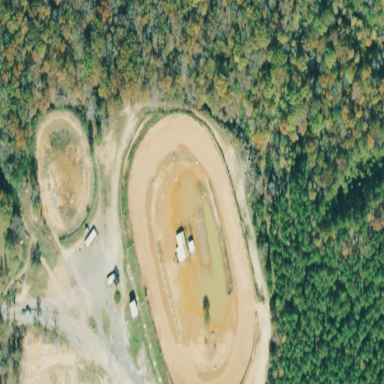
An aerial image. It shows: Motor raceway with unpaved surface.